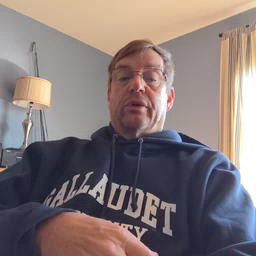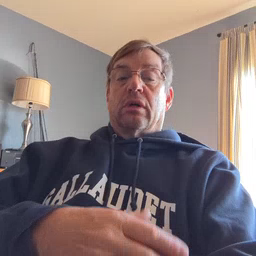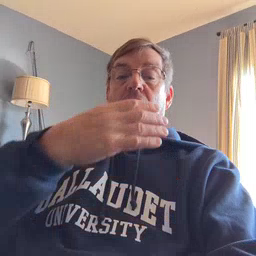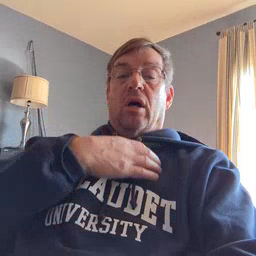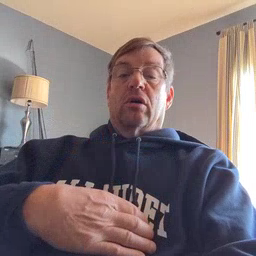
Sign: hungry